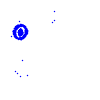
Particle: electron